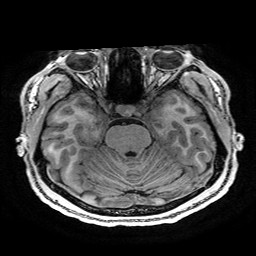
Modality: T1w
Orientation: coronal
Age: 21
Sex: male
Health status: healthy
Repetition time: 2.53 s
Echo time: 0.0034 s